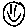
Label: smiley face